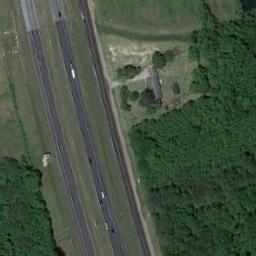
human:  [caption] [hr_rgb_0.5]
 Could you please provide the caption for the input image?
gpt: The freeway goes through the grass with some trees .

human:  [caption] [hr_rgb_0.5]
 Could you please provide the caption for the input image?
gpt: There are large green forests around the freeway and there are many cars on the freeway .

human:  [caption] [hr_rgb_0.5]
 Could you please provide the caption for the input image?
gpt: There are many cars of different sizes on the highway .

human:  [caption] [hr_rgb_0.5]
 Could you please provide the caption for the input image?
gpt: There are green lawns and trees beside the freeway .

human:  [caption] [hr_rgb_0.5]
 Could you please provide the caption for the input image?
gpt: Three straight freeways go through the forest with many dark green trees .